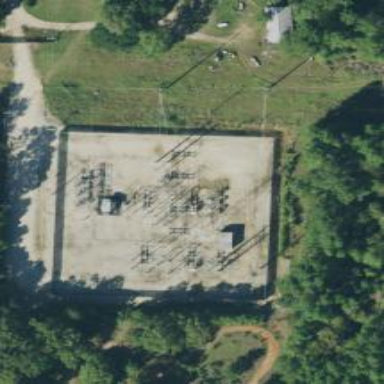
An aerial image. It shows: Switch used for power control.